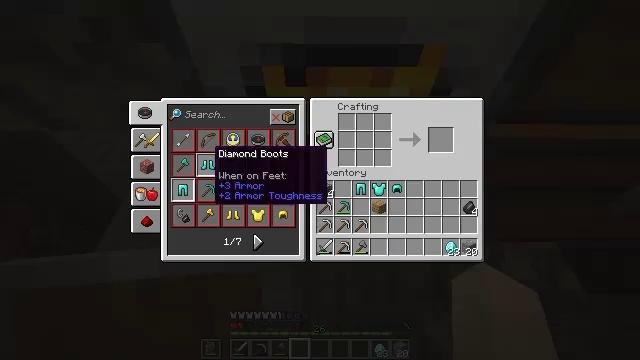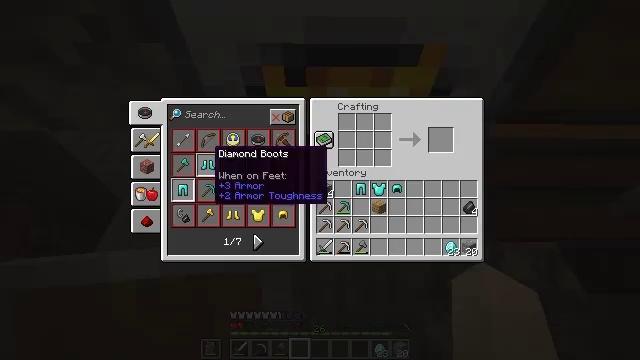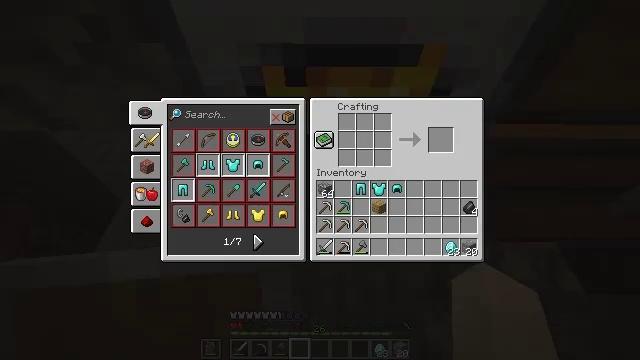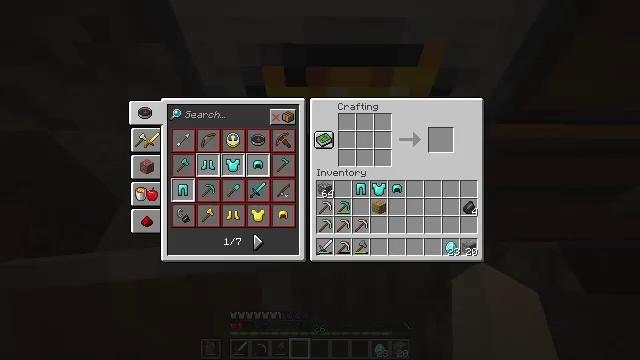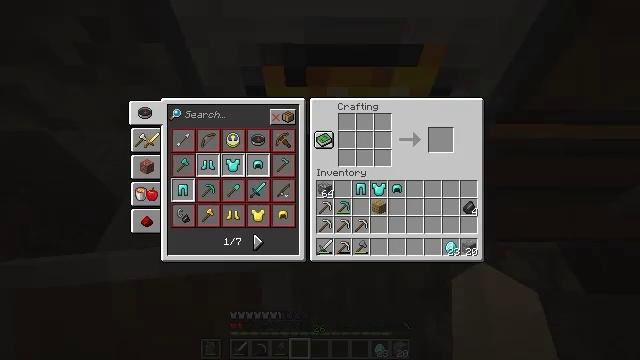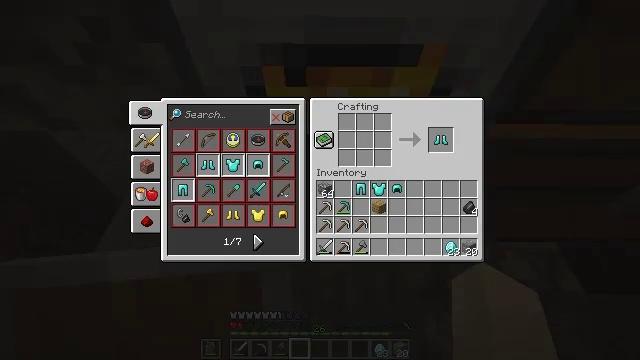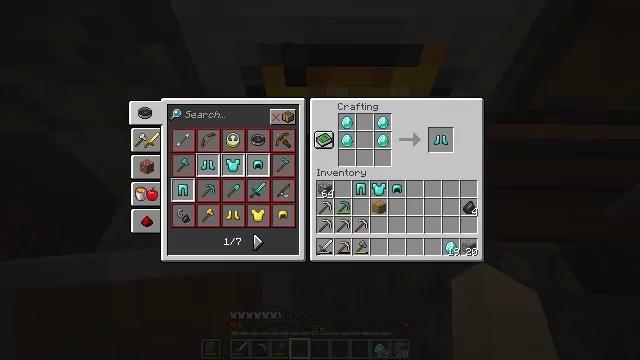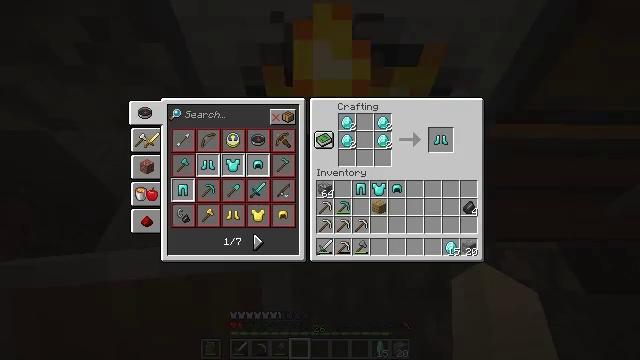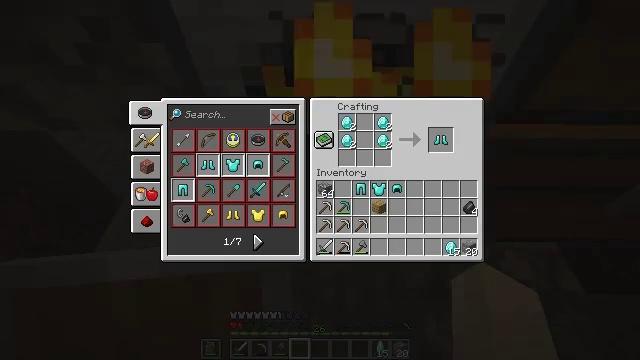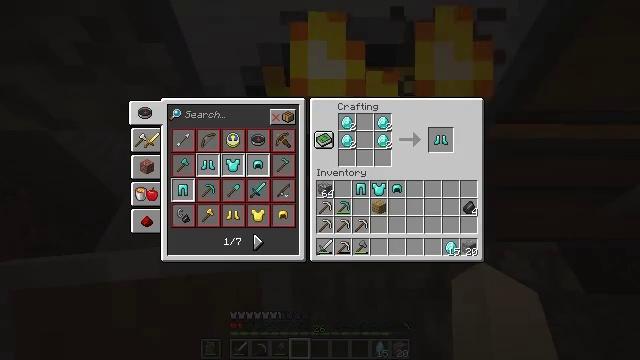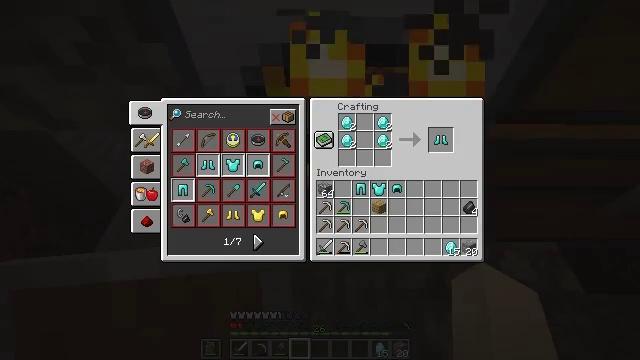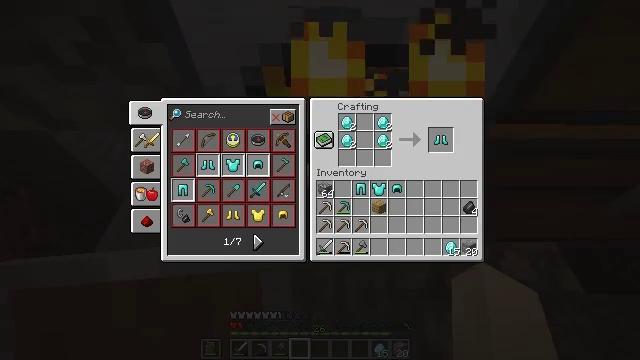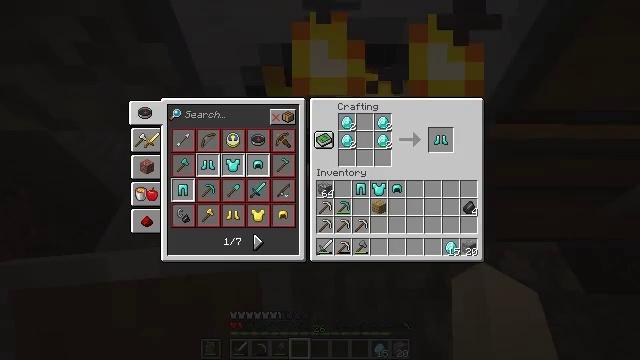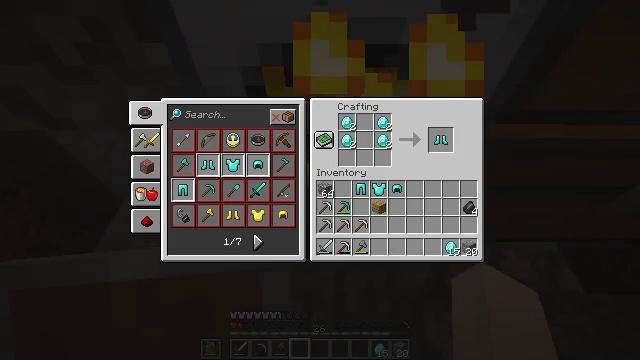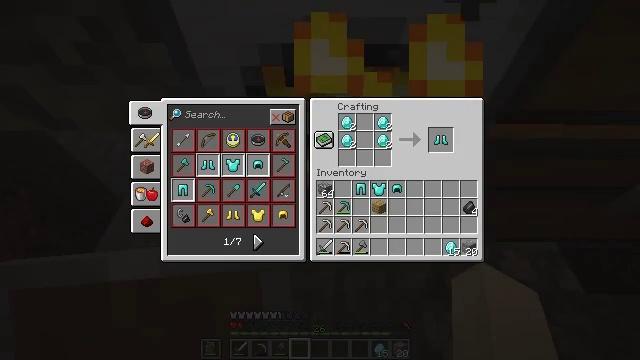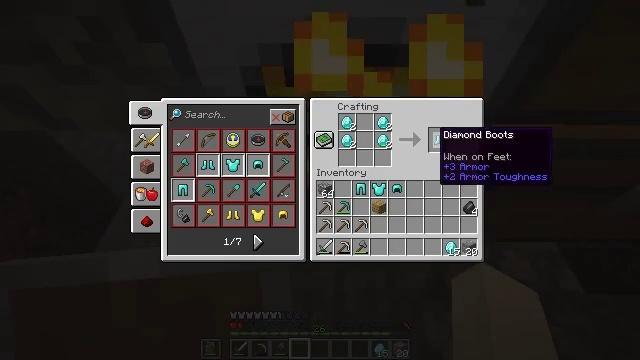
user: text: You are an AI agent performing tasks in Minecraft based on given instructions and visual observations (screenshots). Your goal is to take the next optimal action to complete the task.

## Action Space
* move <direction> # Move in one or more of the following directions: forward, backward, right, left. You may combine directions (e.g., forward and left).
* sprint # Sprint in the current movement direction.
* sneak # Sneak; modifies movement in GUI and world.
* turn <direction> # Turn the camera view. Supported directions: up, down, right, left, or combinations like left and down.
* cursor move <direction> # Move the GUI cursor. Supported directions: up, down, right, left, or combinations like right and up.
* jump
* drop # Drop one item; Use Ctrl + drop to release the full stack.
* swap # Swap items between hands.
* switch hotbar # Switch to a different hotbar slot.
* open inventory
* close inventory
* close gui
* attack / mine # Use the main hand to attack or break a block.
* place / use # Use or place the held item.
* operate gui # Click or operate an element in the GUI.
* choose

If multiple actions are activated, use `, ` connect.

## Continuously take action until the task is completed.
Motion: motion action
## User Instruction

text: Create diamond boots using the crafting table.
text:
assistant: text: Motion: attack / mine
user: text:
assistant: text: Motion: turn right and up, attack / mine
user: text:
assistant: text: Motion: no_op
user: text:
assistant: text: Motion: no_op
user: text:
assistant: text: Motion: no_op
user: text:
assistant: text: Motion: no_op
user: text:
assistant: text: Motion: no_op
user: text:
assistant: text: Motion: no_op
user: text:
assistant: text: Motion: no_op
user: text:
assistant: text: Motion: no_op
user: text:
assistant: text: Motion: no_op
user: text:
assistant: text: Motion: no_op
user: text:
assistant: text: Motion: no_op
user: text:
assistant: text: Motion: no_op
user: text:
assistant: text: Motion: no_op
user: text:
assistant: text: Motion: no_op
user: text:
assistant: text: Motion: no_op
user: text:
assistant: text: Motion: no_op
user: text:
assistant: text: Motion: attack / mine
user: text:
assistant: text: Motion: attack / mine
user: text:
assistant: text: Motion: no_op
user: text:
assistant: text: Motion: no_op
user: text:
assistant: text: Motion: no_op
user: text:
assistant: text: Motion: no_op